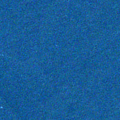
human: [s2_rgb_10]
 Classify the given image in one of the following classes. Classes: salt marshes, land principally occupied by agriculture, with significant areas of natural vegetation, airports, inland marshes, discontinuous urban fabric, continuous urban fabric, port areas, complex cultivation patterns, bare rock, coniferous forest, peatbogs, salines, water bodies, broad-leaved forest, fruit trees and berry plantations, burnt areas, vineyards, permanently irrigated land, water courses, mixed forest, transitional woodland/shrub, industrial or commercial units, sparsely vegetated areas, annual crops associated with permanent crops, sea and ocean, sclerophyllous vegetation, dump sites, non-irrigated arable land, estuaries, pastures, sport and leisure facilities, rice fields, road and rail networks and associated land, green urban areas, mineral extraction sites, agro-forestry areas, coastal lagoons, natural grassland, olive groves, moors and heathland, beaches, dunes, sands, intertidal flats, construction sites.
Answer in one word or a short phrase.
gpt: sea and ocean